Question: The box-shadow of a floating div is cut off by it's right neighbour, but not on the left side.
I played with z-index and overflow: visible but it did not work.
HTML:
'''
<div class="doc-page"></div>
<div class="doc-page active"></div>
<div class="doc-page"></div>
'''
CSS:
'''
.doc-page {
float: left;
width: 141px;
height: 200px;
border: 1px solid black;
background-color: white;
}
.active {
box-shadow: 0 0 5px 5px #888;
}
'''
Result:

Fiddle: <URL>
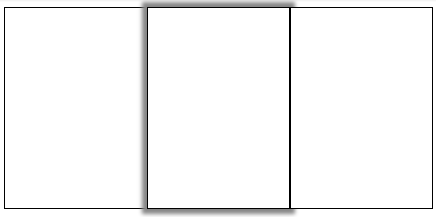
Answer: 'z-index' is still the answer, but you can only apply 'z-index' on an element with 'position:relative', or 'position:absolute'.
So apply 'position:relative' to all of your elements, and then apply the 'z-index' to the active one.